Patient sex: F
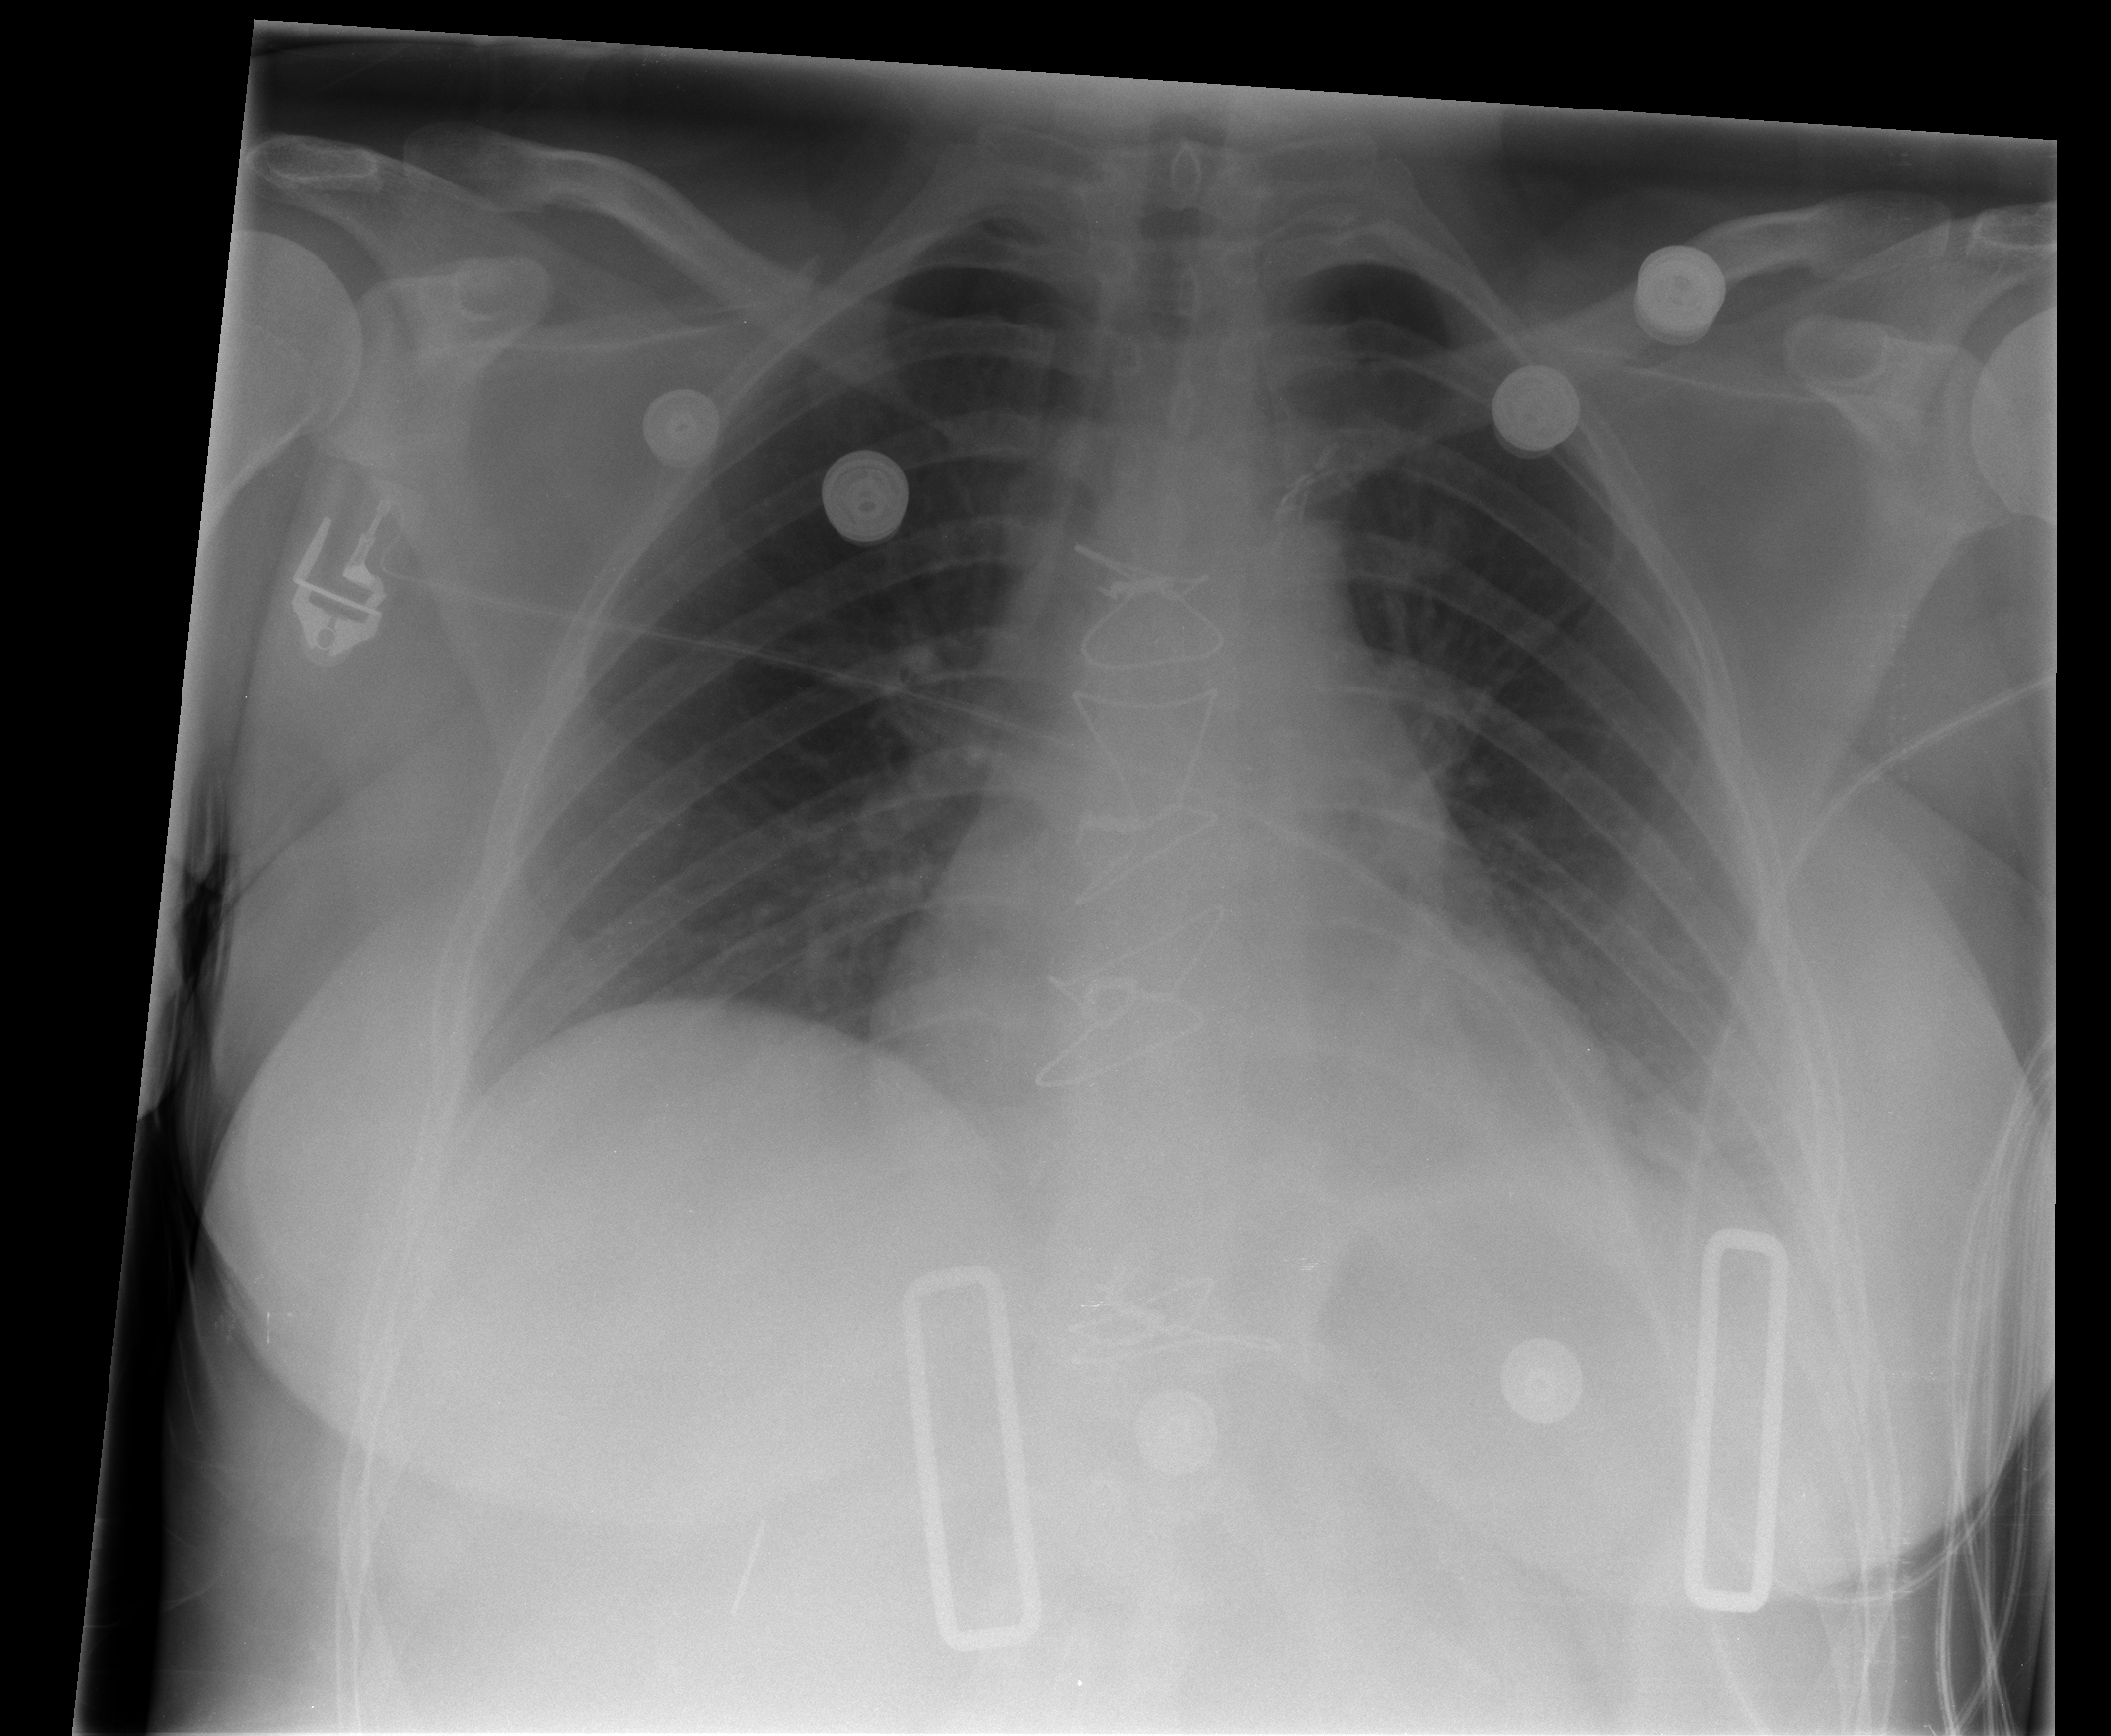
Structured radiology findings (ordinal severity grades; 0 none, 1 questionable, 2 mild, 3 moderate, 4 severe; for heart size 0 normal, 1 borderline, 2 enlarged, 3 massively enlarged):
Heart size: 2
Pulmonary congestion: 0
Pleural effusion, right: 0
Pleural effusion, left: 2
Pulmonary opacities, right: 0
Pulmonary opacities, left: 0
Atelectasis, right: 0
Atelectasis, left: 2